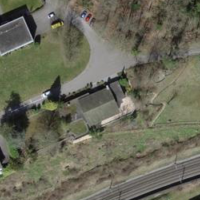
EUNIS habitat code: 24
Species observed at this site:
Lacerta agilis
Pseudochorthippus parallelus
Gomphocerippus rufus
Chorthippus biguttulus